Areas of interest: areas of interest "Residential Area"
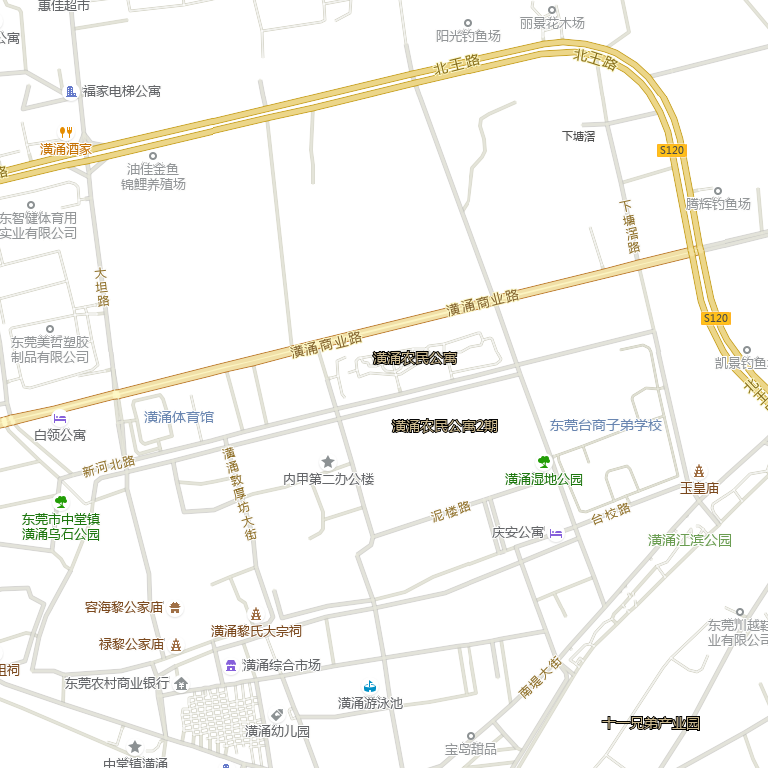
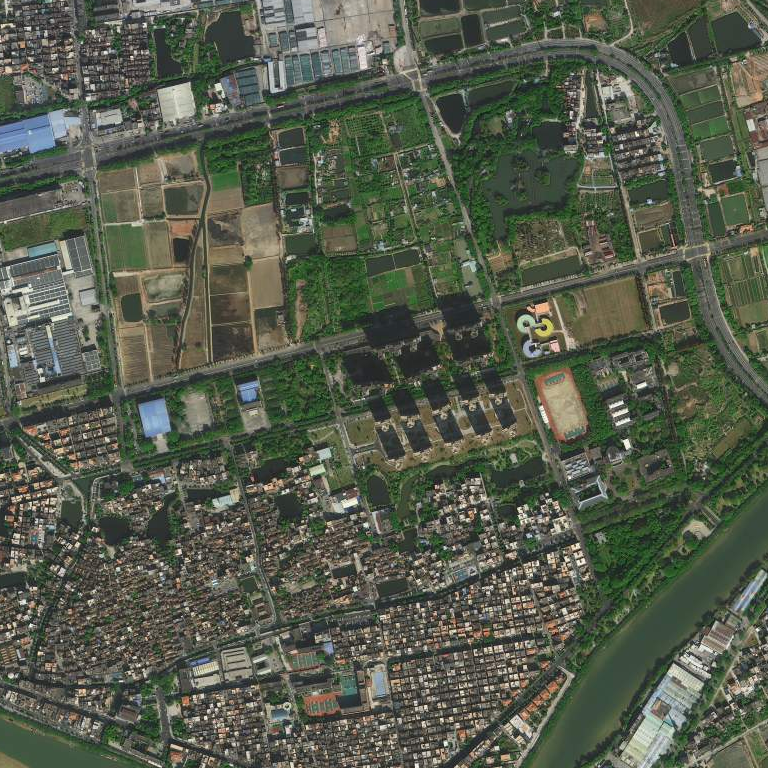